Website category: sports
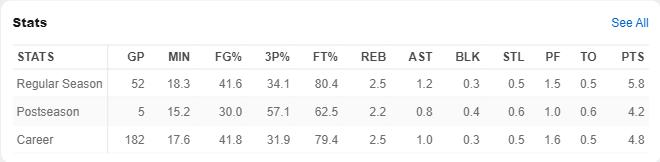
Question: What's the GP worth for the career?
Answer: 182

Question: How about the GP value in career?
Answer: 182

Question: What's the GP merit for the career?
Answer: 182

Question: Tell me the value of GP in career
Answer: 182

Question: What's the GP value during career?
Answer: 182

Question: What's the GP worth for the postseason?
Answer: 5

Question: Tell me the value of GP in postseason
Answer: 5

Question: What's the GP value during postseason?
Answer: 5

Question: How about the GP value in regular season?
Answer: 52

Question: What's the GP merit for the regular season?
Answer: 52

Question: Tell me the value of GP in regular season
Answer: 52

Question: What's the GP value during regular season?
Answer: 52

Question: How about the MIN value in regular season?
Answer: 18.3

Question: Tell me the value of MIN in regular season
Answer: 18.3

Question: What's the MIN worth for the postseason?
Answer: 15.2

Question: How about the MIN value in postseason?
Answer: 15.2

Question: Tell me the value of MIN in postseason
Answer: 15.2

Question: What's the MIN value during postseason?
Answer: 15.2

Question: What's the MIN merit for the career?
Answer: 17.6

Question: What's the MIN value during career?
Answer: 17.6

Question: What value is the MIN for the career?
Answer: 17.6

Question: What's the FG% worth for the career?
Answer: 41.8

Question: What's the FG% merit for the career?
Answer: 41.8

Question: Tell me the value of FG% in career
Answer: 41.8

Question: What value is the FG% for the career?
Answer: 41.8

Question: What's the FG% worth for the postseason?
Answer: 30.0

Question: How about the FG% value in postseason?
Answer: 30.0

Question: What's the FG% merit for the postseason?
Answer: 30.0

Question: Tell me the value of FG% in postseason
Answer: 30.0

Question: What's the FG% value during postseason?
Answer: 30.0

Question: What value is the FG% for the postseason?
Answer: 30.0

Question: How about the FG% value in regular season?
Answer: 41.6

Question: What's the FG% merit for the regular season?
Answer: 41.6

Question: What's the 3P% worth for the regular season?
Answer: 34.1

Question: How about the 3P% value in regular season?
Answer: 34.1

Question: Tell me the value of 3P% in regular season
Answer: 34.1

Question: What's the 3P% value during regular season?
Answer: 34.1

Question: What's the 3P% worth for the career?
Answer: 31.9

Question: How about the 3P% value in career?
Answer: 31.9

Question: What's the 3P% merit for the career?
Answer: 31.9

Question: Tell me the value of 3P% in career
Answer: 31.9

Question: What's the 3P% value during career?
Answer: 31.9

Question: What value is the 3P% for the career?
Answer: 31.9

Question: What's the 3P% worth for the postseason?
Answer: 57.1

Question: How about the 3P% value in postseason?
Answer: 57.1

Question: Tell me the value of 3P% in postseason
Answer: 57.1

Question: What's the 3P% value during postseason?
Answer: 57.1

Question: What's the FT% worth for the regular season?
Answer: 80.4

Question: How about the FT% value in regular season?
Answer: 80.4

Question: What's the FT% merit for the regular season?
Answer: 80.4

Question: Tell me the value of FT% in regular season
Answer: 80.4

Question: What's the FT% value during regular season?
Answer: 80.4

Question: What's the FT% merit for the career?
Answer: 79.4

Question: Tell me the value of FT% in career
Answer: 79.4

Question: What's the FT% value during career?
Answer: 79.4

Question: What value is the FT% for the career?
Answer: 79.4

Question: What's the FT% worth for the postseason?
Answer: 62.5

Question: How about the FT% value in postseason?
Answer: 62.5

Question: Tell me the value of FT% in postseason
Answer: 62.5

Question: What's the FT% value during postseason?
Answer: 62.5

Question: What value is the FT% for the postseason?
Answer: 62.5

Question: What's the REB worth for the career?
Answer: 2.5

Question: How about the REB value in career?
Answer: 2.5

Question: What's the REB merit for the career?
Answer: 2.5